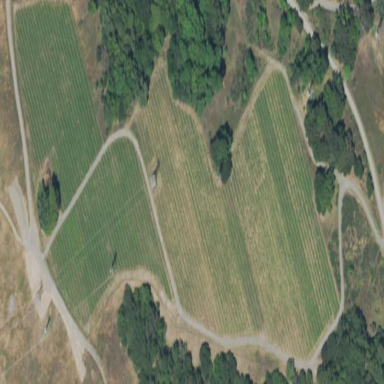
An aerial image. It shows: Vineyard growing wine grapes.